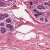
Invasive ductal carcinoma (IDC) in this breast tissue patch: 0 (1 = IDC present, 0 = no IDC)